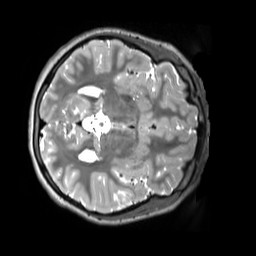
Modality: T2w
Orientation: axial
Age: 11
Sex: female
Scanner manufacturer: siemens
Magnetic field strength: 3 T
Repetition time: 3.2 s
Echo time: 0.408 s